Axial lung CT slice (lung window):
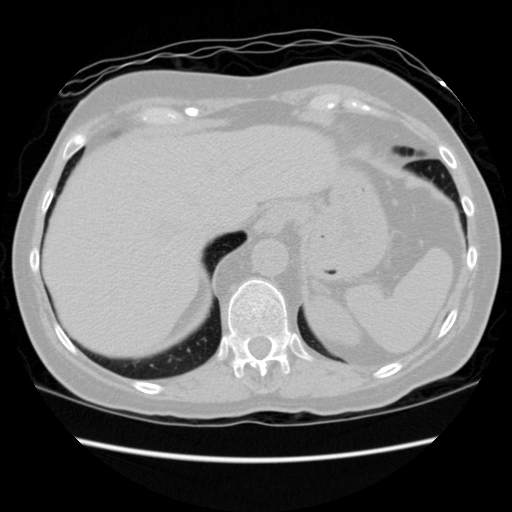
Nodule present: no